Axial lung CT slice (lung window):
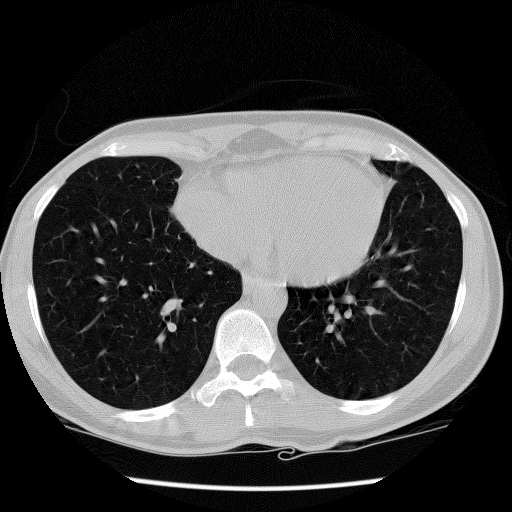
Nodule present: no